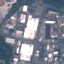
Land use / land cover: Industrial